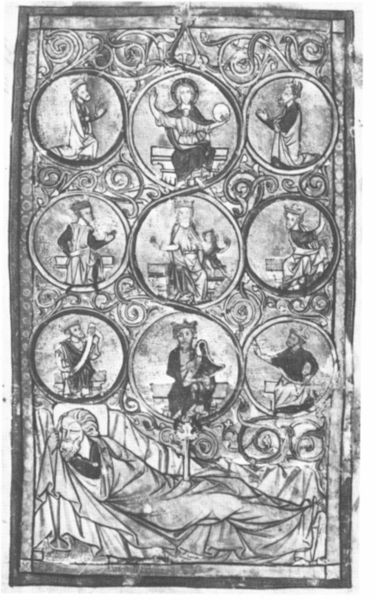
Titel: Einzelblatt zum Oscott Psalter
Institution: London, British Library
Schlagwörter: gott, mann, schlaf, weiß, menschen, grau, schwarz, muster, ornament, teppich, alt, bart, rahmen, kind, personen, krone, kreis, rund, ranken, holzschnitt, sofa, liegen, schlafen, bank, figuren, könig, tafel, ornamente, bett, foto, buch, traum, druck, seite, illustration, schwert, kreise, kugel, beten, einband, heiligenschein, nimbus, jesus, heiliger, heilige, zeichnun, heilig, maria, madonna, spiralen, zepter, neun, kronen, buchmalerei, seriendruck, evangeliar, reliquiar, kleine bilder, schwierig, hackozack, abgesteckt